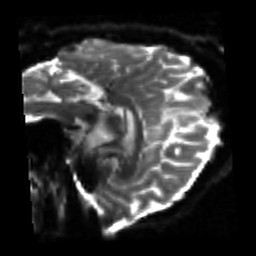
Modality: sbref
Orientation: sagittal
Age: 42
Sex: male
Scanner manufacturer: siemens
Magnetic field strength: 3 T
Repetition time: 3.839 s
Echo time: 0.071 s